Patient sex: M
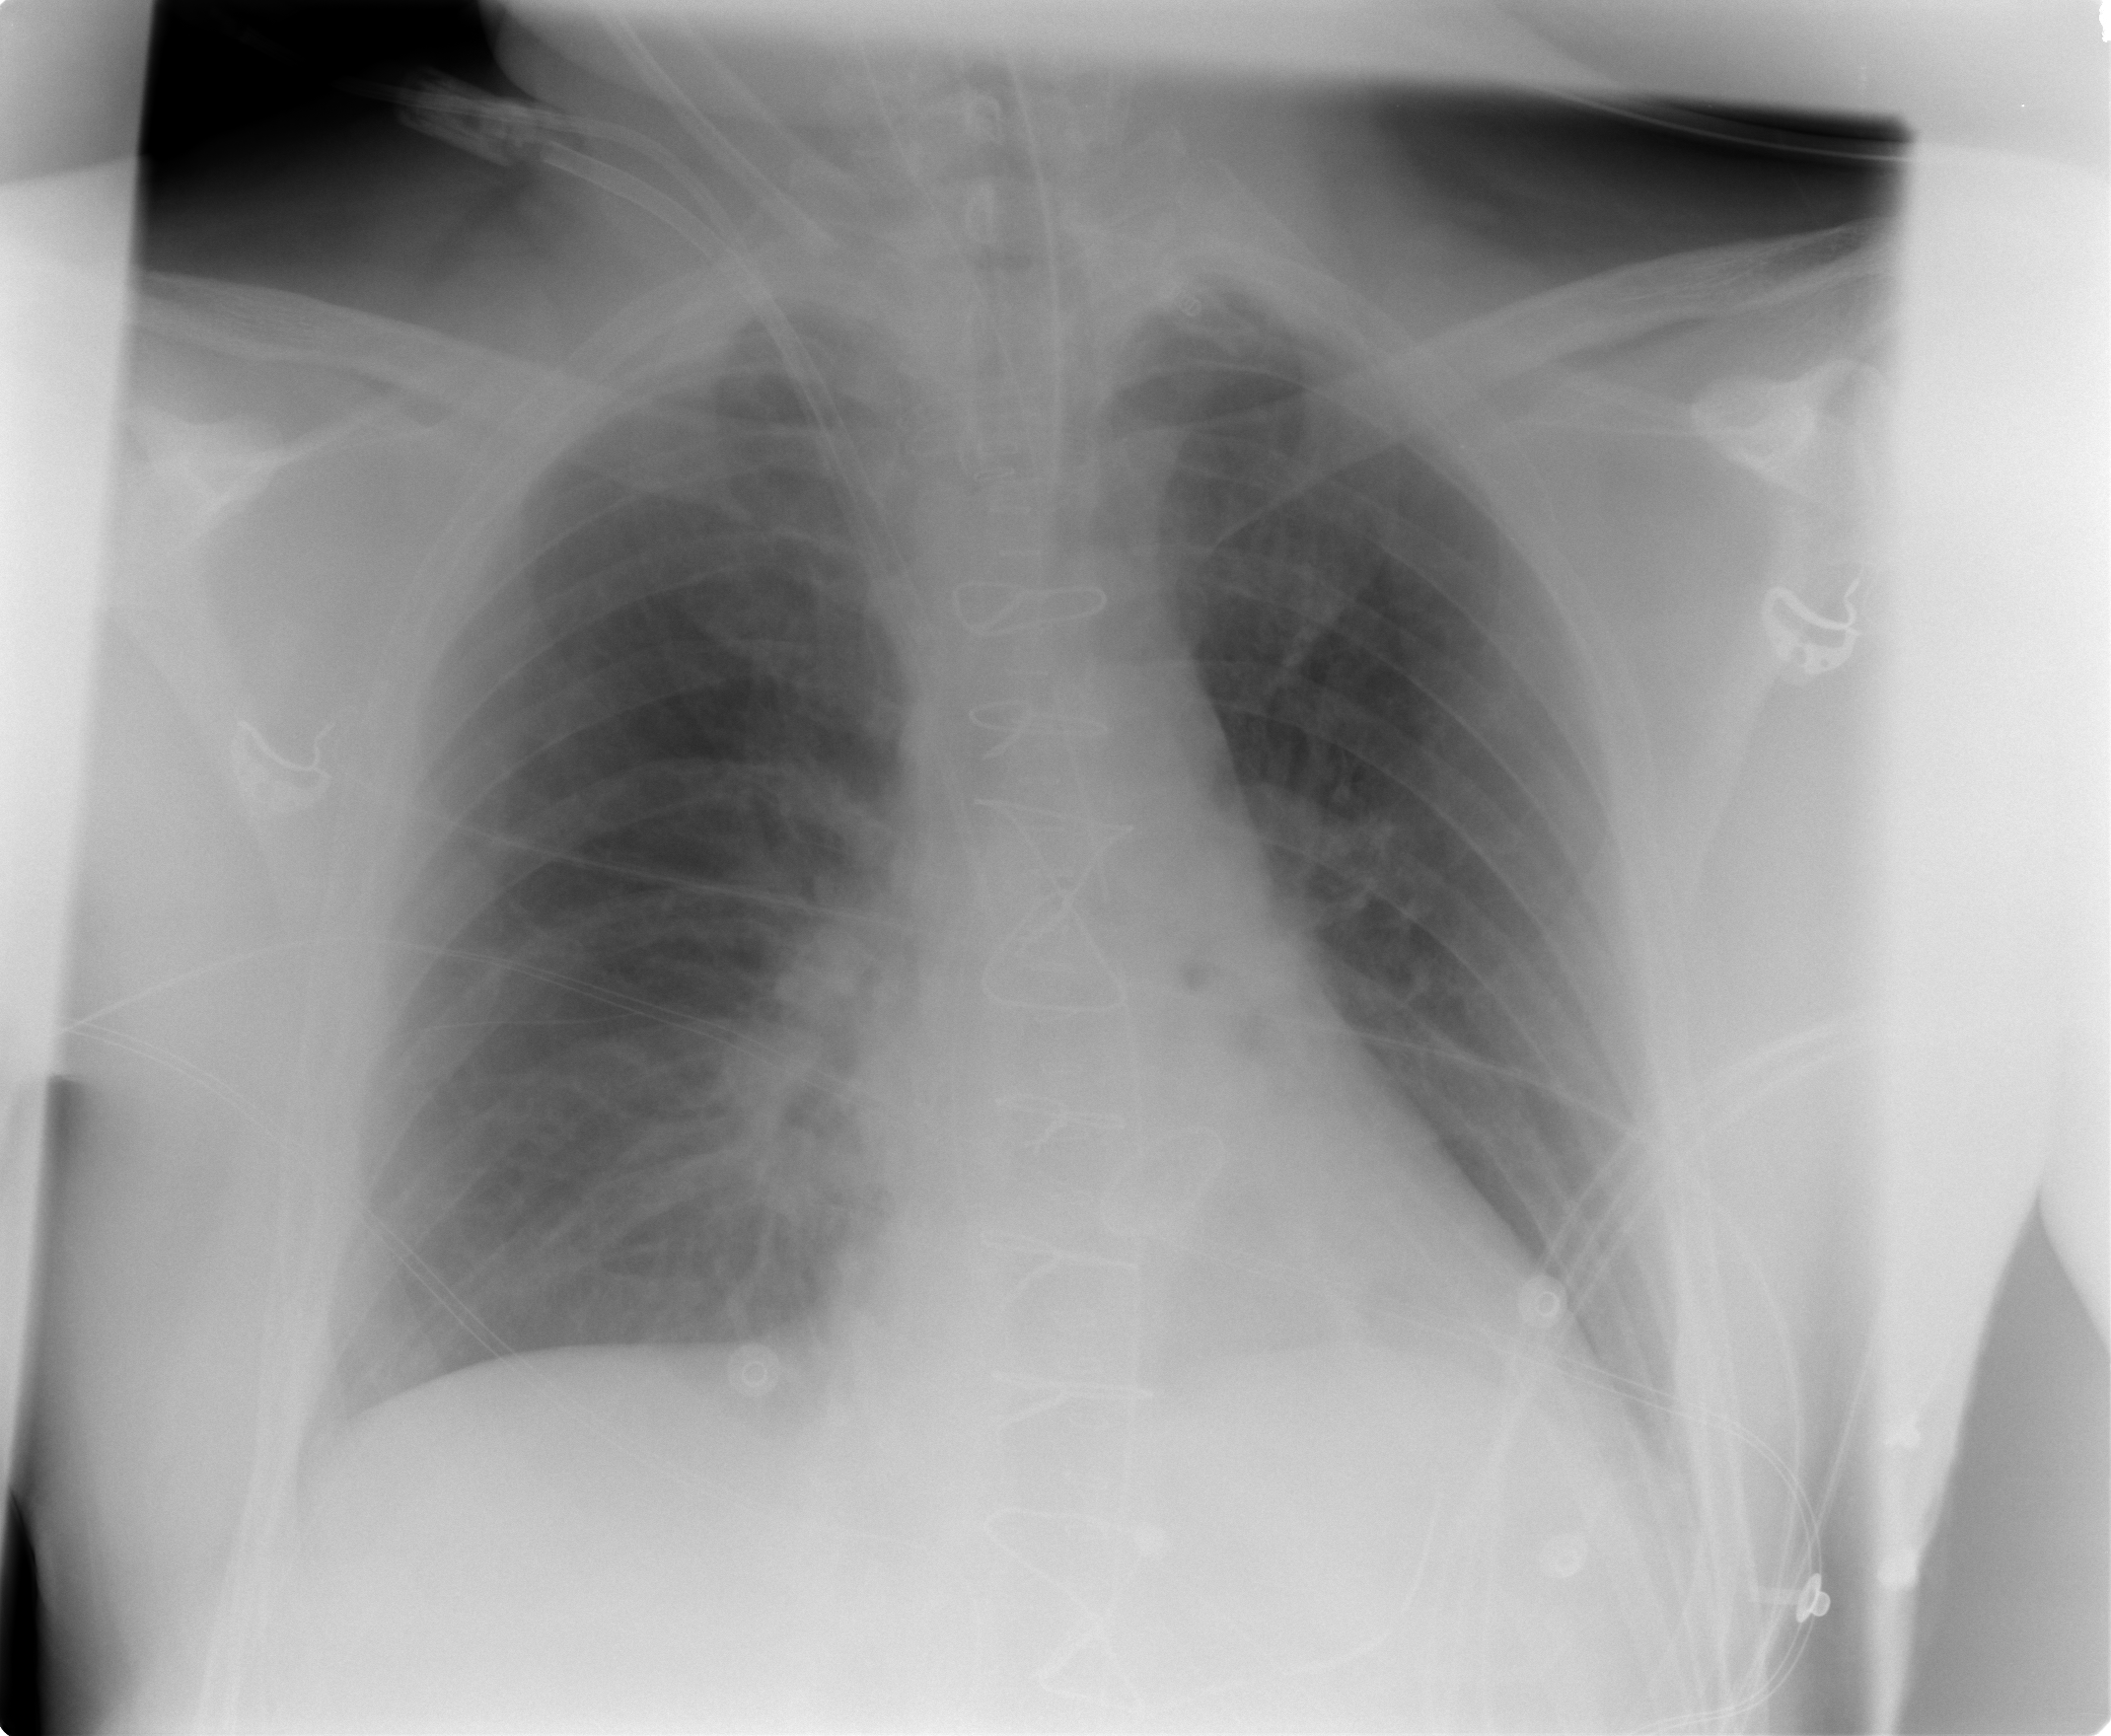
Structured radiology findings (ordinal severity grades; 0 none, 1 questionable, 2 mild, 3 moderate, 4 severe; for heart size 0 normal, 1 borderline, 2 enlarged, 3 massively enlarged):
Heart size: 0
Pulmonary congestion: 0
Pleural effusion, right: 0
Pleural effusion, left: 0
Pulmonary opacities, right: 0
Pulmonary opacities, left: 0
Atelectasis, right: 1
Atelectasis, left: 0